Question: I'm looking to add a page heading in front of the page numbers in GridView. I have highlighted what I am trying to achieve with the picture below with the arrow.

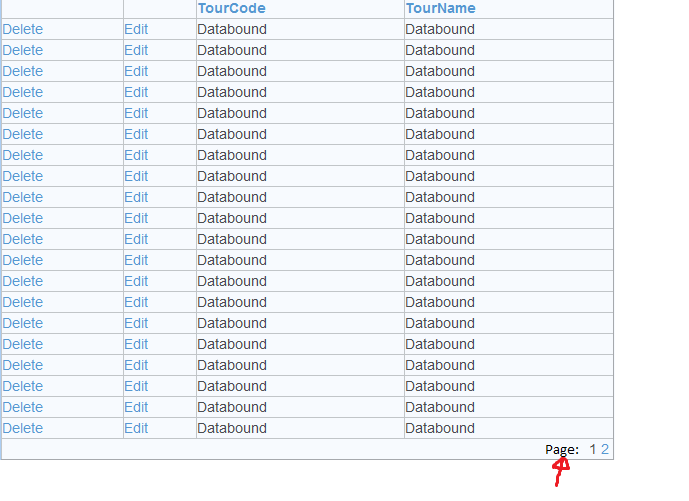
Answer: As Sami mentioned in the comments above, GridView's PagerTemplate should allow you to do this easily. Here's a tutorial on how to implement a PagerTemplate:
<URL>
Please note that in the tutorial they're also showing how to add a dropdown to select the page. This is more complicated that what you're trying to do, but, if you notice, they're also modifying the text in front of the page listing. Look for code similar to the following:
'''
<asp:label id="labelPagerMessage" text="Page:" runat="server"/>
'''